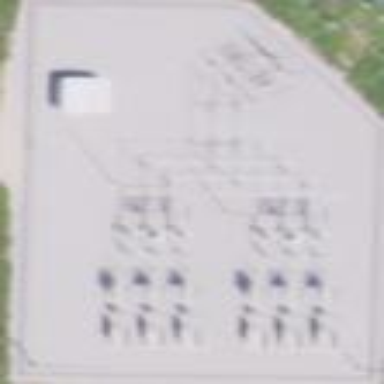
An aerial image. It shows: Power substation surrounded by fence.